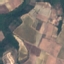
Land use / land cover: PermanentCrop